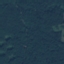
Land use / land cover class: Forest